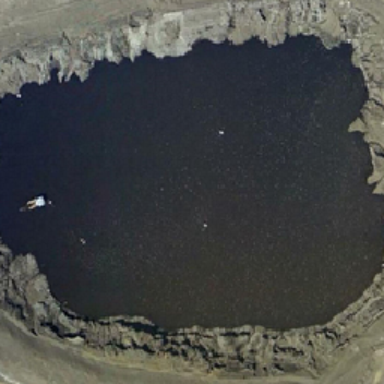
There is a boat in the pool .